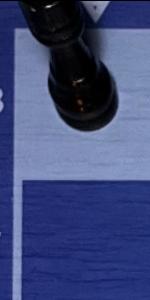
Label: Empty